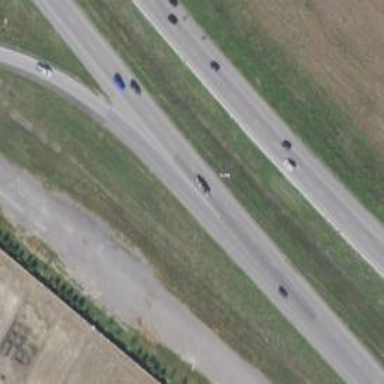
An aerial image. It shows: Trunk link highway.